Question: Is it possible to personnalize the name of page/group in the tree view ?

Thanks in advance.
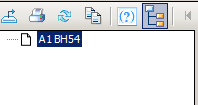
Answer: - 'group header''group footer'- -